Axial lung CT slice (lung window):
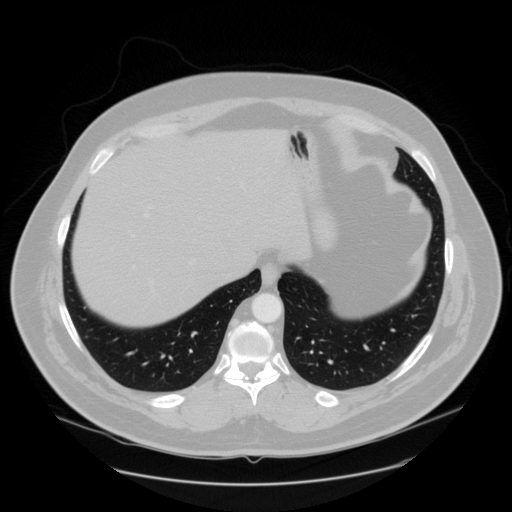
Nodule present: no